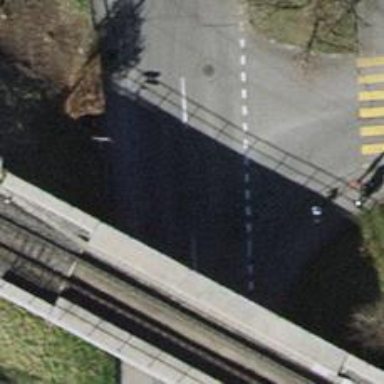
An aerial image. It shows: Tertiary road with asphalt surface and lane markings.